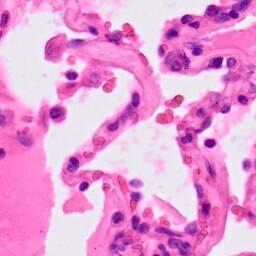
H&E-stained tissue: Lung